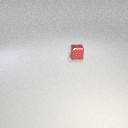
small red metal cube